Question: I'm trying to implement a piece of paper, but I got stuck in a part called elevation filter!
here is that part of this article:

Does anyone know how to write it in MATLAB?
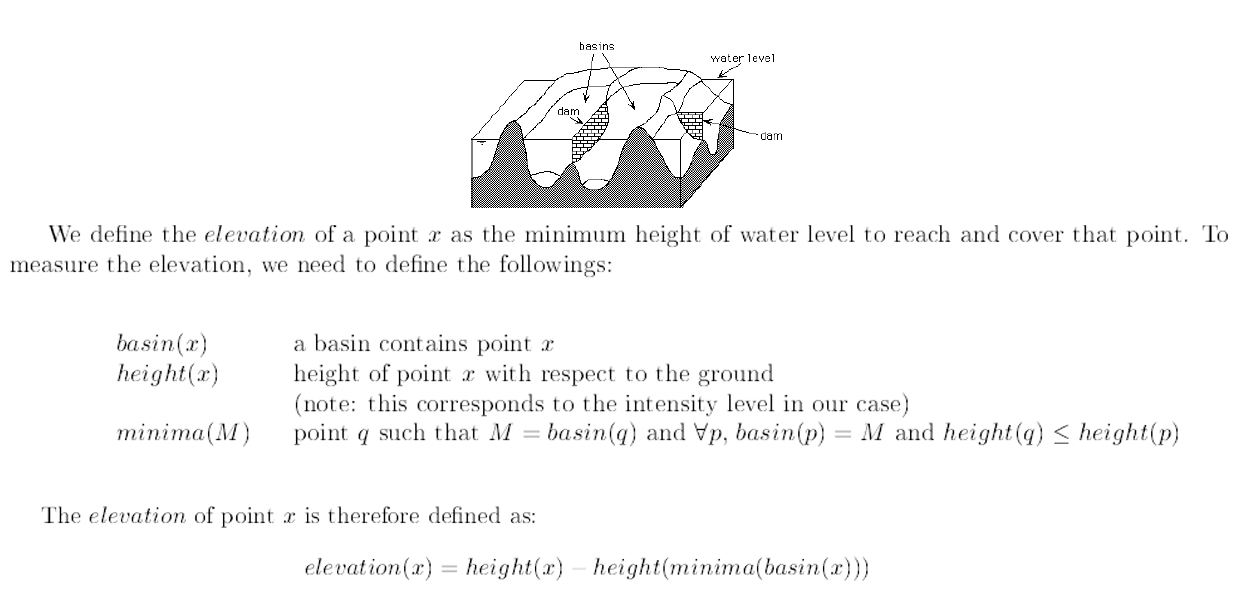
Answer: You can make use of the <URL> to compute your . I'll start with a simple example 300-by-300 matrix to represent your data, shown in the first row of the figure below:
'''
height = repmat(uint8([1:100 99👎50 51:1:150 149👎100]), 300, 1);
'''
Each row has the same profile in this case. We can compute a matrix using 'watershed':
'''
basin = watershed(height)+1;
'''
This is shown in the second row of the figure below. Note that there are crests that are assigned a default value of 1 because they fall on the of the basins. You'll have to decide for yourself how you want to deal with these, as here I end up just lumping all the edges together into a pseudo-basin.
Next, we can use <URL> that maps the minimum value of each basin to all the points in that basin:
'''
minValues = accumarray(basin(:), height(:), [], @min);
minima = minValues(basin);
'''
And finally, the can be computed like so (result shown in last row of figure below):
'''
elevation = height - minima;
'''
## Figure:
<URL>